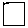
Label: square